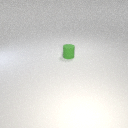
small green rubber cylinder